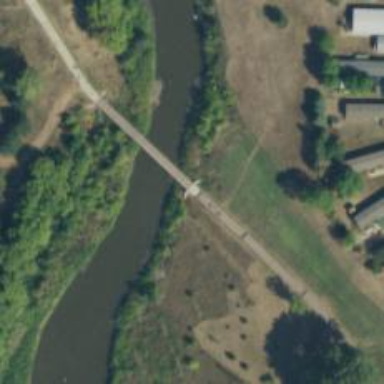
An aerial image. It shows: Shared cycleway on bridge.